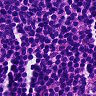
Metastatic tissue present: no